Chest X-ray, AP view. Patient: 66 years old, sex M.
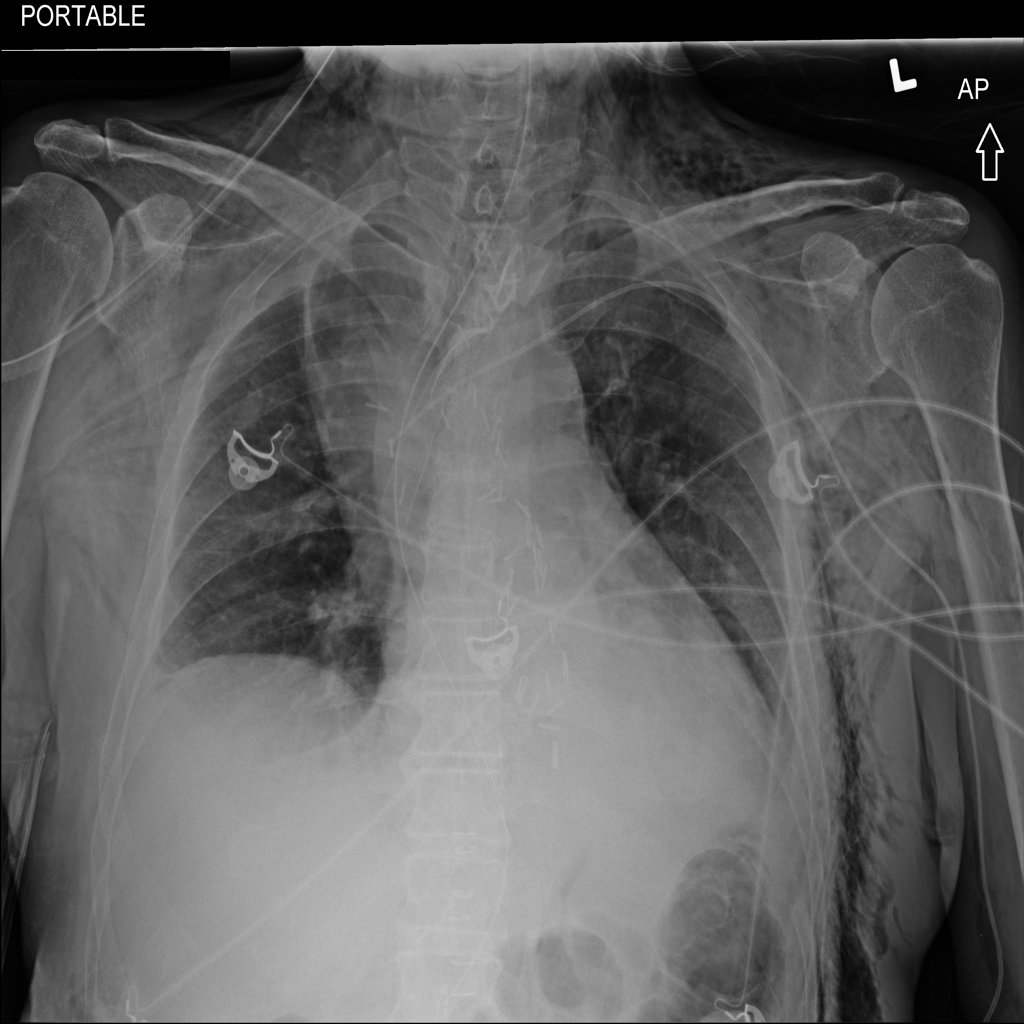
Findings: Emphysema, Infiltration